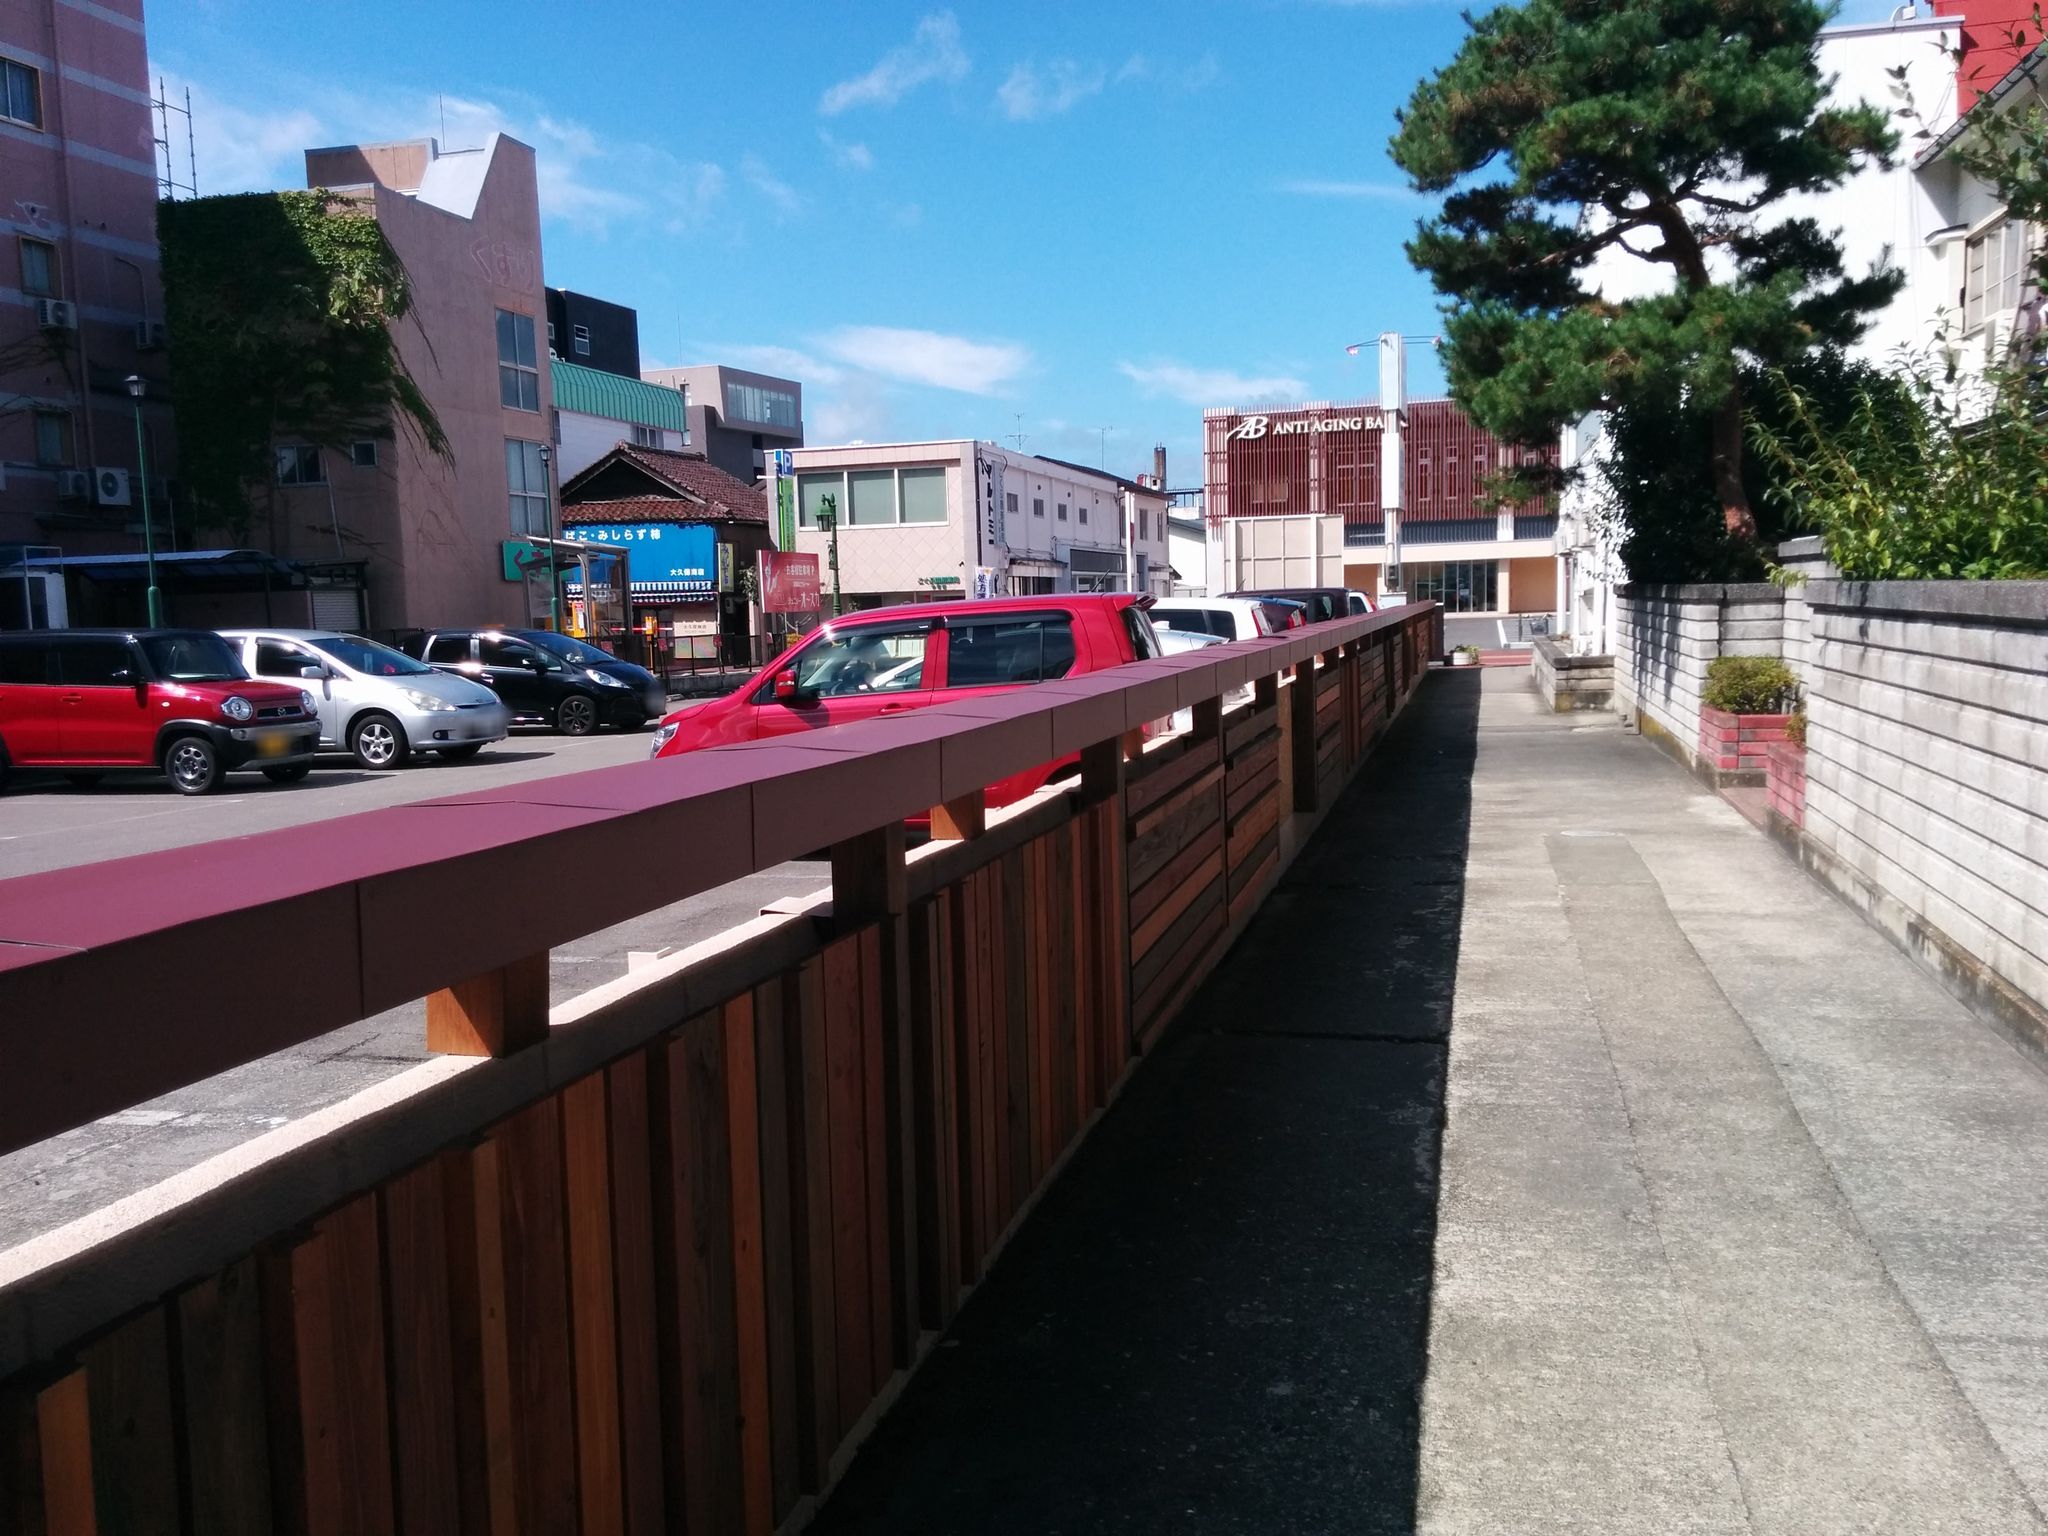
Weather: clear
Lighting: day
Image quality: good
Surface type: walking surface
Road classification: footway
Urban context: urban centre
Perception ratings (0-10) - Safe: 0.83, Lively: 3.58, Beautiful: 4.25, Boring: 3.99, Depressing: 6.97, Wealthy: 5.96